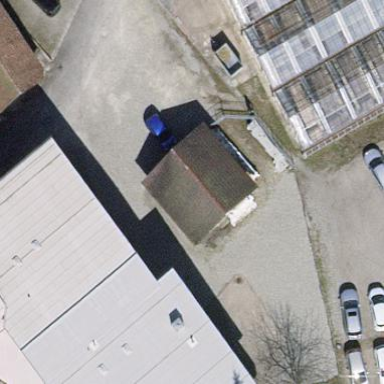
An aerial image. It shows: Rural barn.